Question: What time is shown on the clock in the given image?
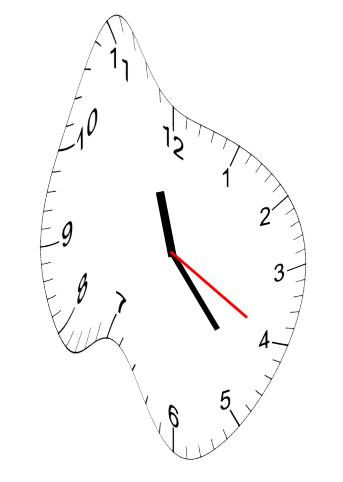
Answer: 11:23:20